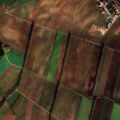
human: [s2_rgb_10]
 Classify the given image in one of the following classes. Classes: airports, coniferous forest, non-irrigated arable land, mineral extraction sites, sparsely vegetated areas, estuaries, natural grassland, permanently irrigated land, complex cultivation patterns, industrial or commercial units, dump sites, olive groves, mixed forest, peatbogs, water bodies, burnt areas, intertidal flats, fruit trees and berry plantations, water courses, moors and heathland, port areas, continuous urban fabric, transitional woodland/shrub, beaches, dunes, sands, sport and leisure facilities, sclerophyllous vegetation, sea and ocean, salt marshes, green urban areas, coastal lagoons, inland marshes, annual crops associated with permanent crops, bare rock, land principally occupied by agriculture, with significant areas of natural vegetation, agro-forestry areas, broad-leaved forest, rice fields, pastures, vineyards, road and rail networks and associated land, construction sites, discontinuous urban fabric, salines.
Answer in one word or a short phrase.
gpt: discontinuous urban fabric, non-irrigated arable land